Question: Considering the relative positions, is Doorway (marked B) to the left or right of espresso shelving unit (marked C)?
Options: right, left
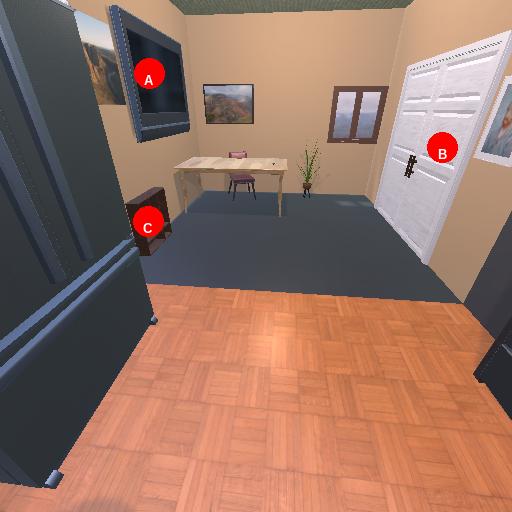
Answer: right